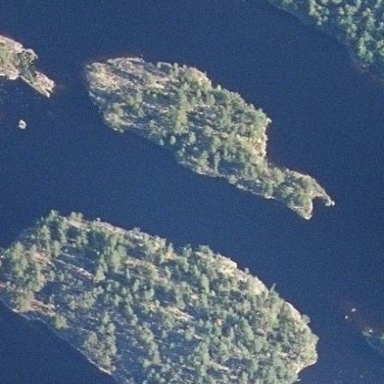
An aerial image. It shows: Islet.